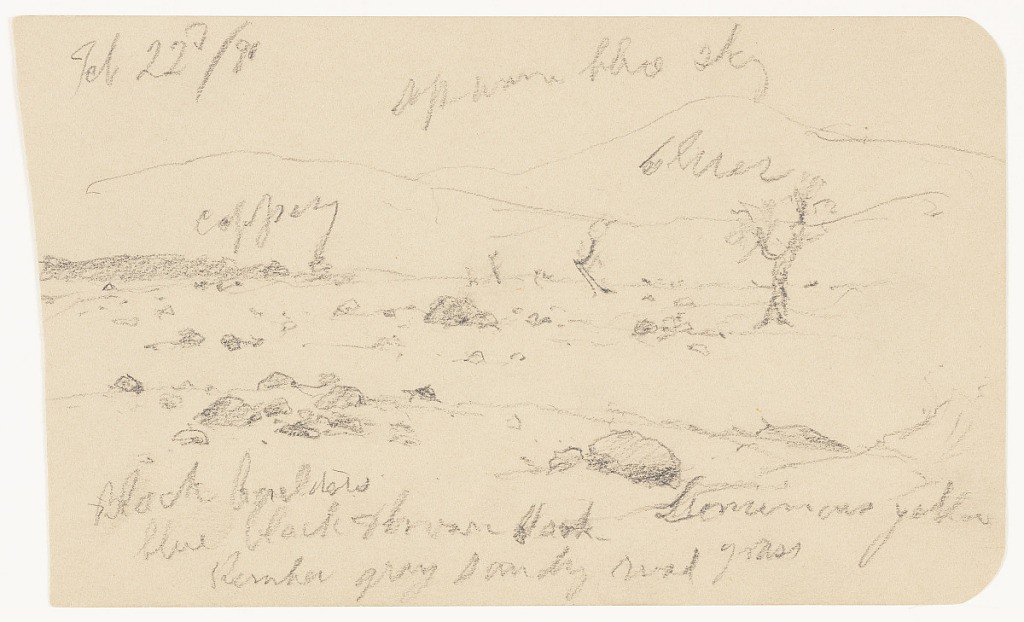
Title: Mountainous Landscape with Boulders, Mexico
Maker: Frederic Edwin Church, American, 1826–1900
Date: February 22, 1890
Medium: Graphite on gray wove paper
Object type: Drawing
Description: Landscape sketch from Mexico showing a view of a field with boulders in front of a rolling mountain range. In the foreground and middle distance, large, dark, and possibly volcanic boulders are strewn across relatively flat terrain with a few barren trees at center right. In the background, two undulating mountain ridges overlap at center, creating a rugged horizon. At right, a tall, rounded peak is visible.